Question: I have an Asp.net mvc4 application with Razor. In the view 'index.cshtml'
'''
<table>
<tr>
<td>Proprietes correspondantes a l'element</td>
<td>
<table class="table_form">
<tr>
<th>Nom</th>
<th>Valeur</th>
<th></th>
</tr>
@{
Features_Management.Models.Chef chef = new Features_Management.Models.Chef();
List<Features_Management.Models.Property> list_prop = chef.Get_List_Property();
}
@for (int item = 0; item < list_prop.Count; item++)
{
<tr>
<td>@list_prop[item].PName</td>
<td>@list_prop[item].Value</td>
<td><input type="checkbox" name="proper@(item)" /></td>
</tr>
}
</table>
</td>
</tr>
</table>
'''
i'd like to convert this table to a 'DataGrid' to view the with the possibility of scrolling.

How can i do this task?Any suggestions?
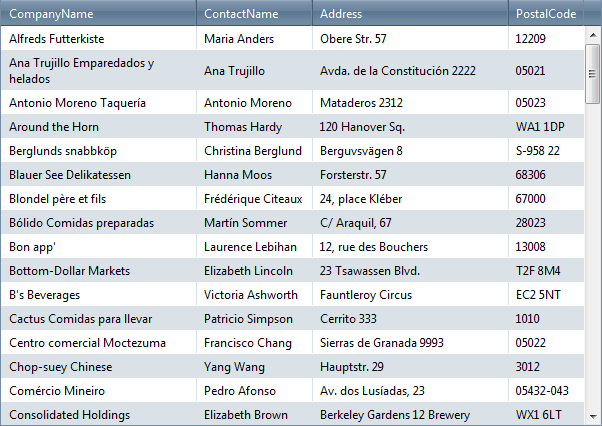
Answer: You can use a <URL>.
You can understand how it works and improve it by reading this:
<URL>
Once you have your table generated, you can use a jQuery plugin like this: <URL>. There is sample code to see how it works.
This scriptbe triggered on the '$(document).ready(...)' of the page (or in the ajax callback, if you're loading it by using jQuery).
Theere are more plugins similar to this one which make the same function. Google "scrollable table jquery plugins".
(Naurally, you need to also include jQuery in your project, if you're not still using it).